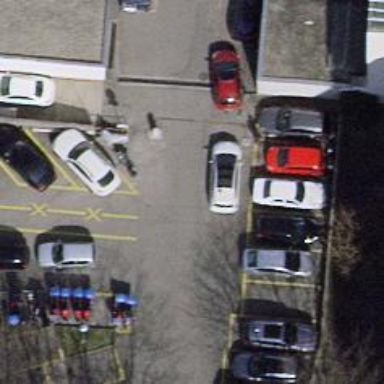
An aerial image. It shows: Lift gate barrier.